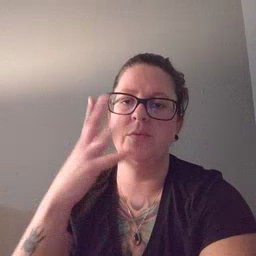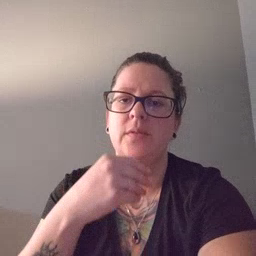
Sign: pretty